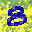
Label: 8